Question: I have this sample form which sets and compare two time schedules.

I want to trap the time in which the second schedule can't be set if its between the first schedule(time start and time end).
I've done some sort of codes but figuring how to do that is hard for me. Can anyone help?
Here's my sample code:
'''
Private Sub Test_Click(ByVal sender As System.Object, ByVal e As System.EventArgs)
If timeStart.EditValue > timeEnd.EditValue Then
XtraMessageBox.Show("Time end must higher than time start", "", MessageBoxButtons.OK, MessageBoxIcon.Hand)
Exit Sub
ElseIf timeStart.EditValue = timeEnd.EditValue Then
XtraMessageBox.Show("Time start must not be equal to time end", "", MessageBoxButtons.OK, MessageBoxIcon.Hand)
Exit Sub
ElseIf timeStart1.EditValue < timeEnd.EditValue Then
XtraMessageBox.Show("Invalid", "", MessageBoxButtons.OK, MessageBoxIcon.Hand)
Exit Sub
ElseIf timeEnd1.EditValue < timeEnd.EditValue Then
XtraMessageBox.Show("Invalid", "", MessageBoxButtons.OK, MessageBoxIcon.Hand)
Exit Sub
End If
End Sub
'''
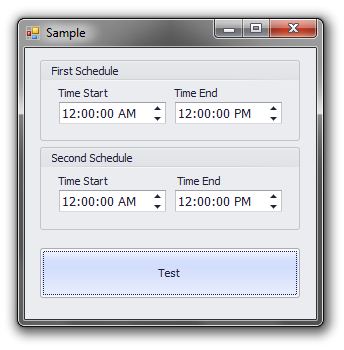
Answer: '''
Dim t1Start = timeStart.EditValue
Dim t1End = timeEnd.EditValue
Dim t2Start = timeStart1.EditValue
Dim t2End = timeEnd1.EditValue
If (t2Start >= t1Start And t2Start <= t1End) Or _
(t2End >= t1Start And t2End <= t1End) Or _
(t1Start >= t2Start And t1Start <= t2End) Then
XtraMessageBox.Show("The times should not overlap", "", MessageBoxButtons.OK, MessageBoxIcon.Hand)
End If
'''
Four situations is possible:
'''
1st range <-------> <-------> <-------> <------->
2nd range <-----> <-----> <-----> <--------->
'''
- - -
This handles all the situations of overlapping ranges.